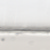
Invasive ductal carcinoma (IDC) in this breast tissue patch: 0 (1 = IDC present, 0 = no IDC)